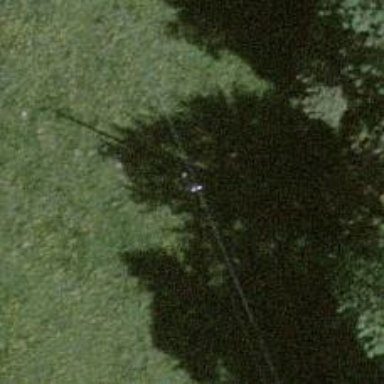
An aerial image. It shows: Power pole.